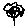
Label: tree